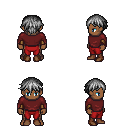
a pixel art fantasy rpg character, male body template, human, dark skin, maroon long-sleeve shirt, red pants, gray short bangs hairstyle, cloth bracers, brown shoes, four views (front, back, left, right), 2x2 character sprite sheet, small pixel art, hard edges, no anti-aliasing